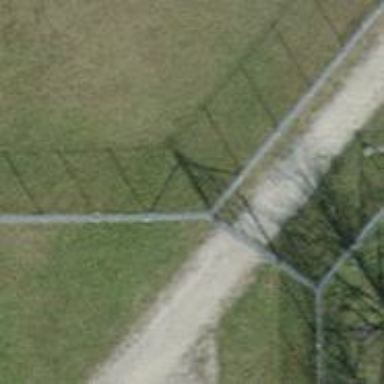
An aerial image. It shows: Gate.